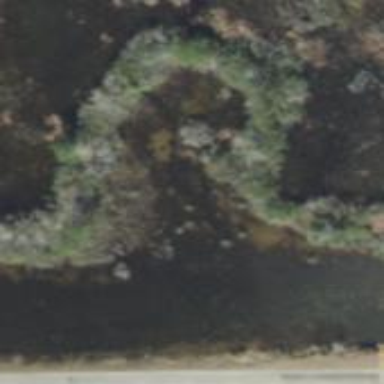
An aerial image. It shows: Marshy wetland area.